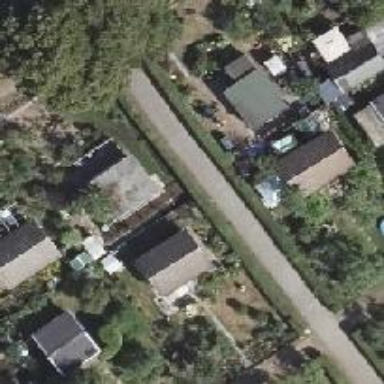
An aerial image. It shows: Plot in the allotments.